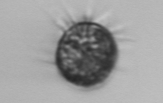
Label: Ciliophora